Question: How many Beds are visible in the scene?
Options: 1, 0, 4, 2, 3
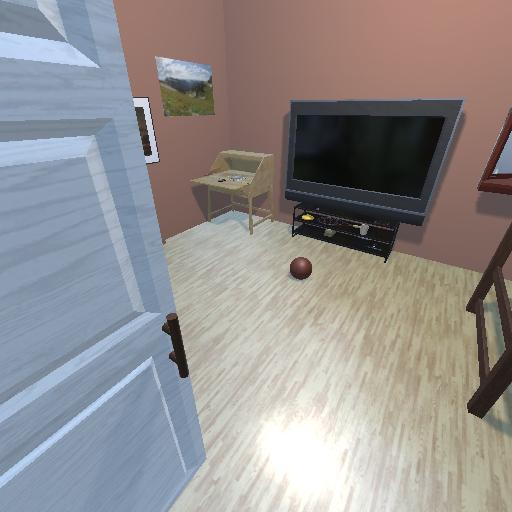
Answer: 1